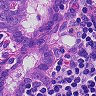
Metastatic tissue present: yes